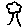
Label: tree